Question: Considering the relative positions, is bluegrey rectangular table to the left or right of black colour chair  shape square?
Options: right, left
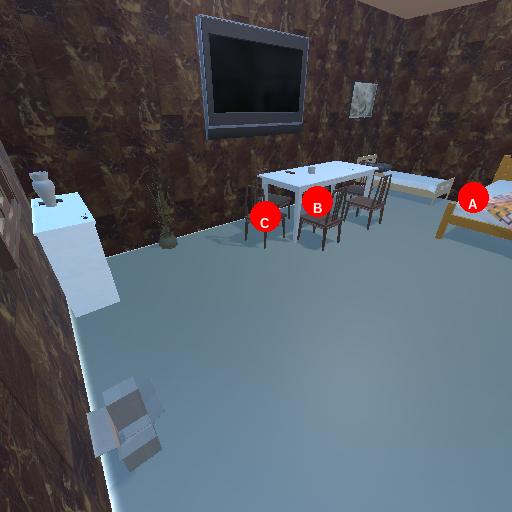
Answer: right